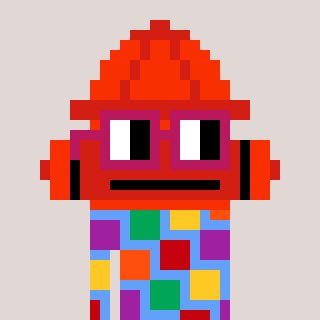
a pixel art character with square dark red glasses, a fire hydrant-shaped head and a blue-colored body on a warm background